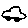
Label: car